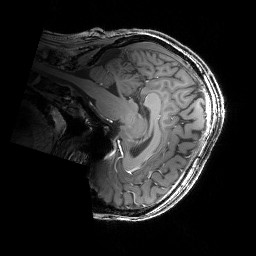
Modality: T1w
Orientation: sagittal
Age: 30
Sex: male
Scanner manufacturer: siemens
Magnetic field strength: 6.98 T
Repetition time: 2.37 s
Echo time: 0.00231 s